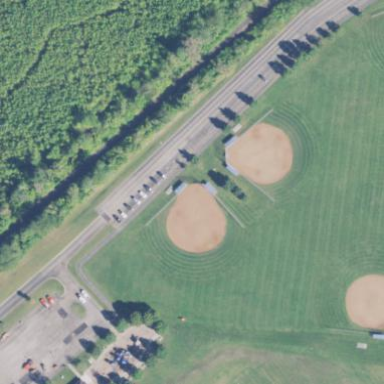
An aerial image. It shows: Baseball pitch for leisure and sports activities.